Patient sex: M
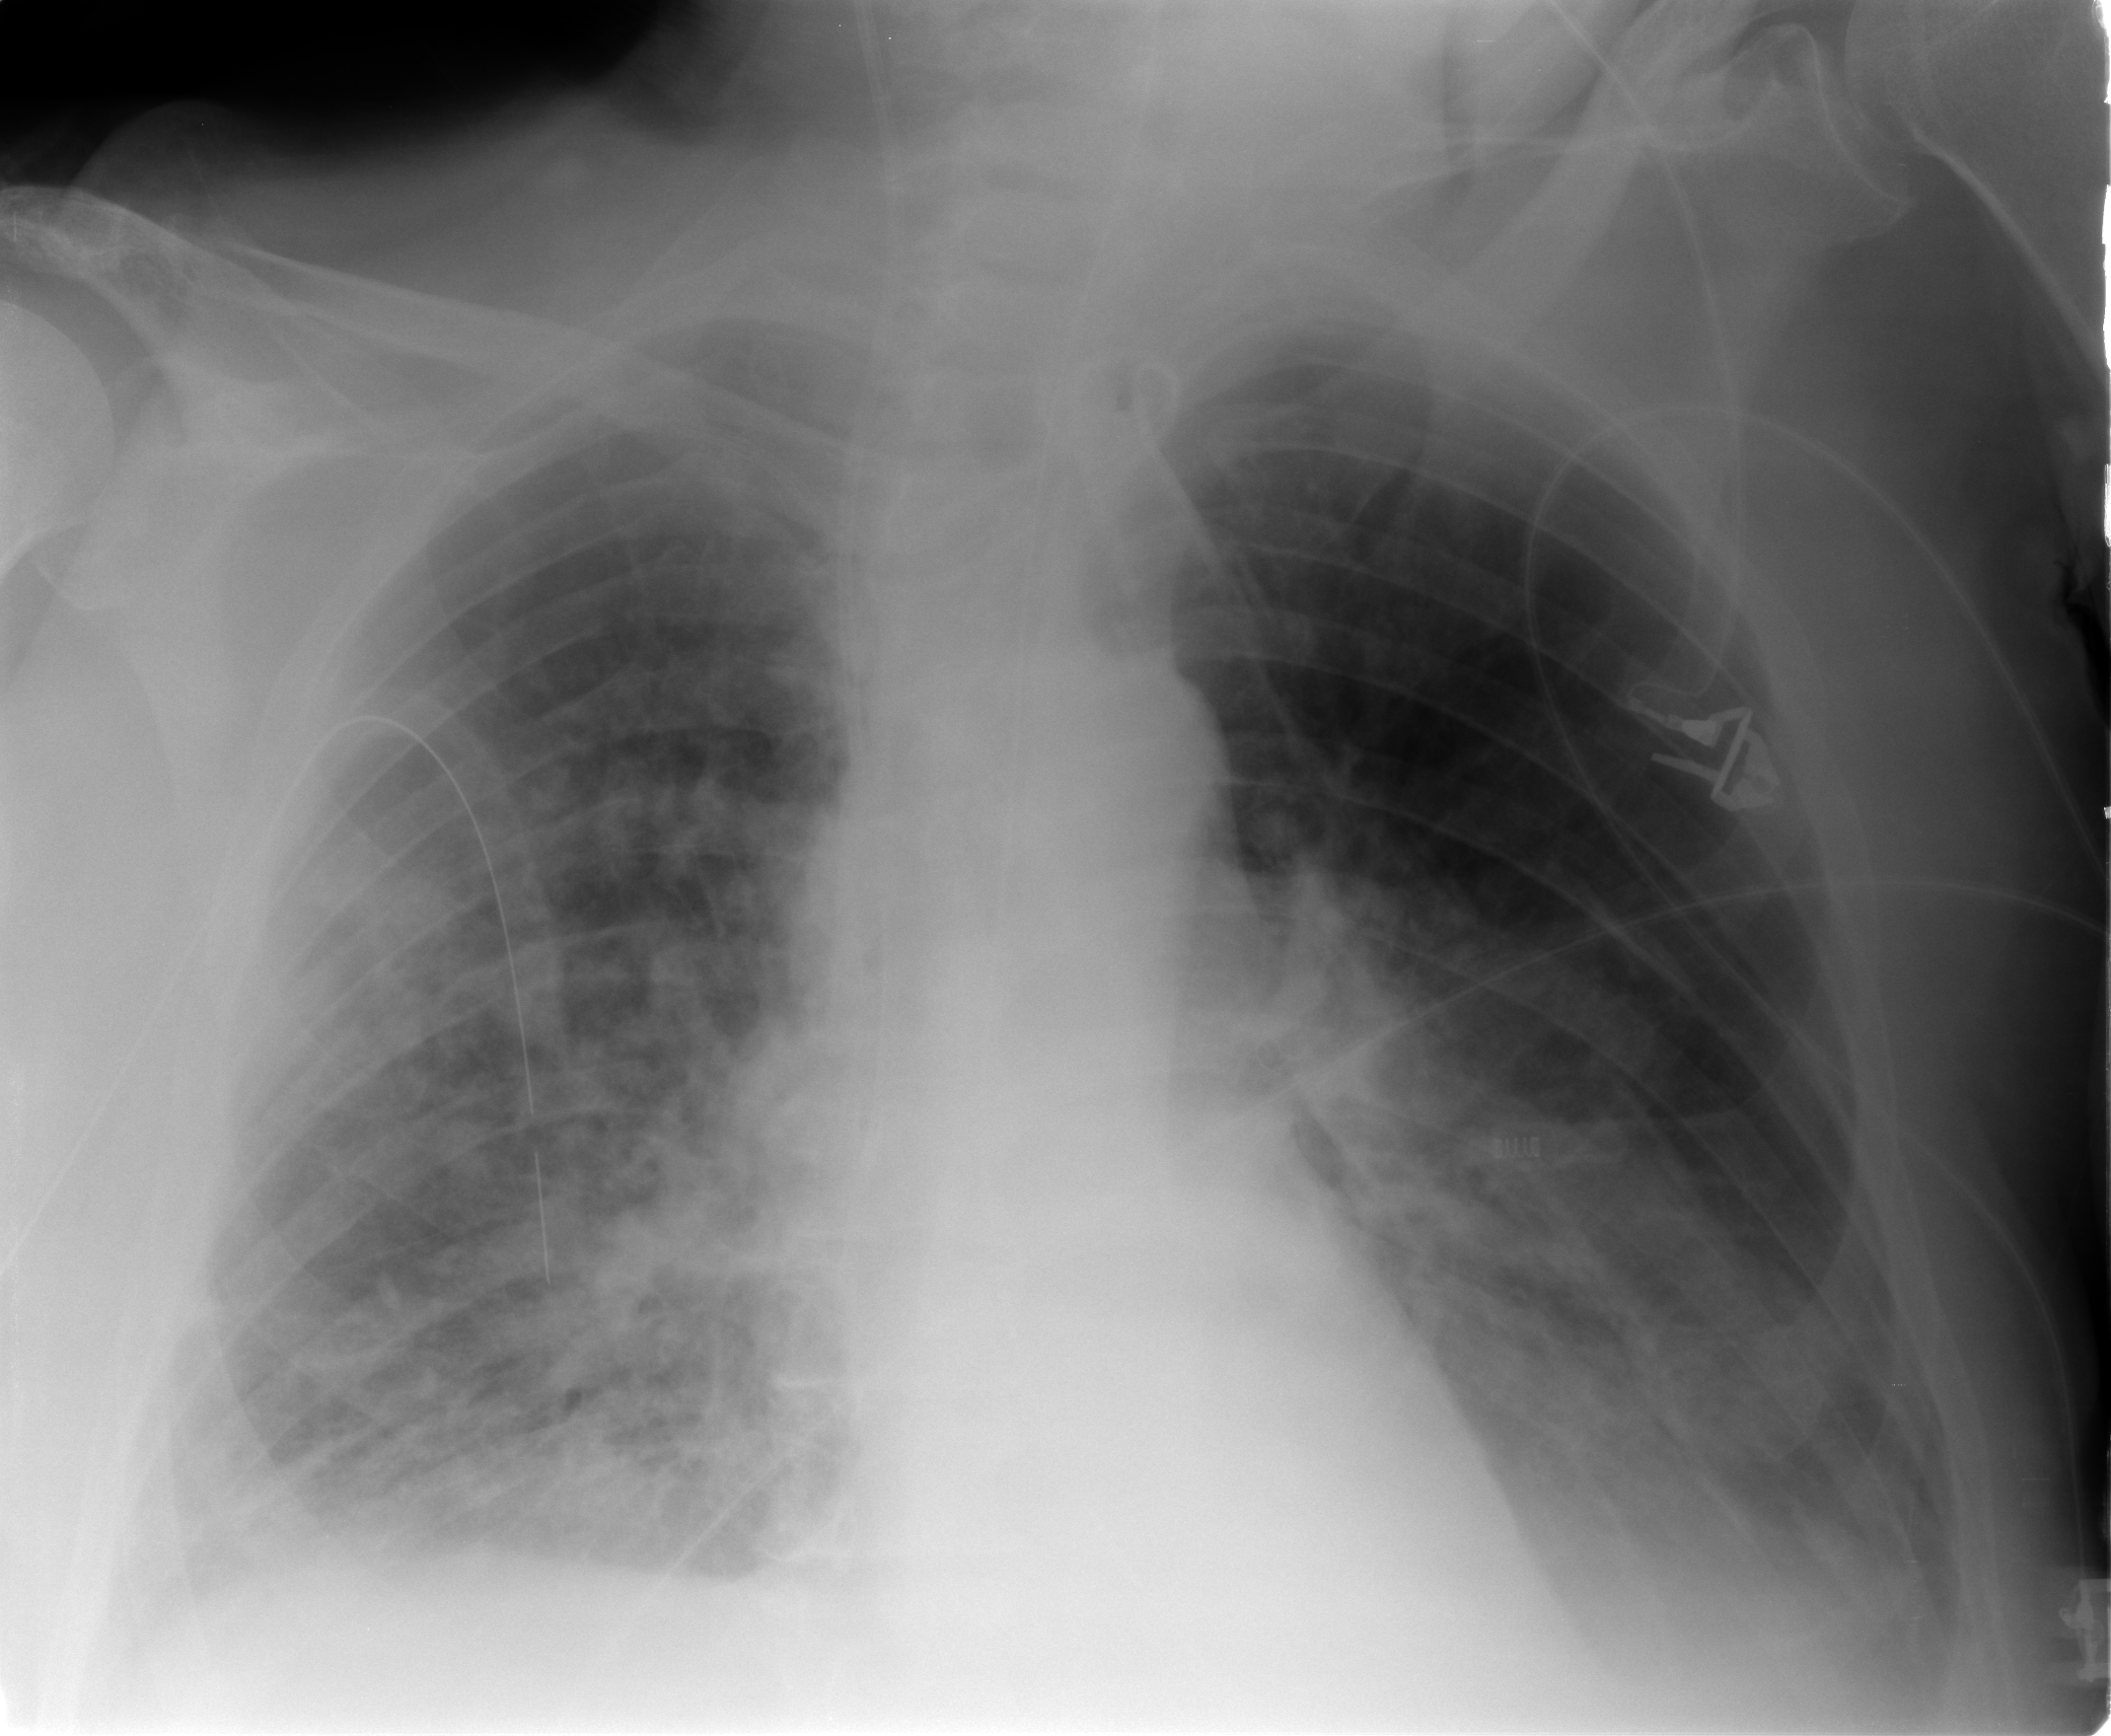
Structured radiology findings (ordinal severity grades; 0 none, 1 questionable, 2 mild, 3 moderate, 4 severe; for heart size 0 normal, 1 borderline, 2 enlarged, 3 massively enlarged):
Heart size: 0
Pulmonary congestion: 2
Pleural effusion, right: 2
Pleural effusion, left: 2
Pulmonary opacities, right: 2
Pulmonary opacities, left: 2
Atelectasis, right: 3
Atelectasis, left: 3